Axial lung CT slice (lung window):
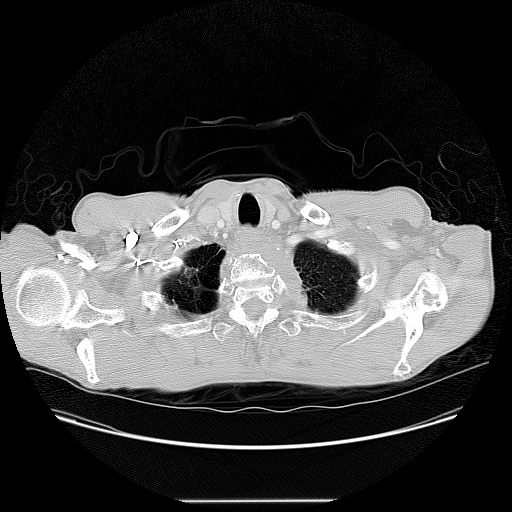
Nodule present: no